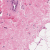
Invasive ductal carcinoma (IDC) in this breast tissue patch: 0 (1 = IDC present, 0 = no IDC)